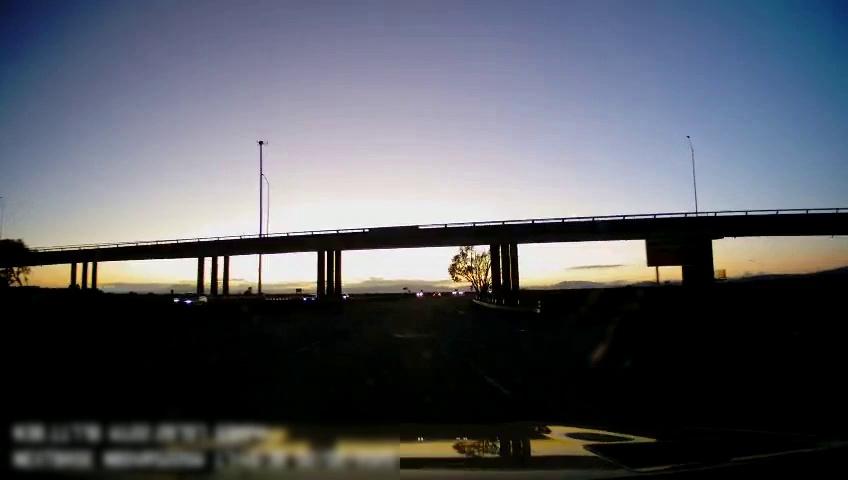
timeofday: Dusk/Dawn/Twilight
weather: Sunny
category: Drivable Space
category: Vehicles | Car
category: Vehicles | Car
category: Lanes | Current Lane
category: Lanes | Alternate Lane